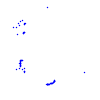
Particle: proton